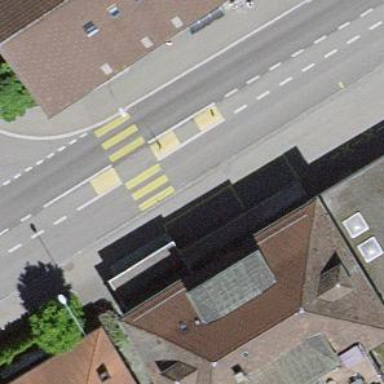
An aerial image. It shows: Marked pedestrian crossing with zebra designation and central island.